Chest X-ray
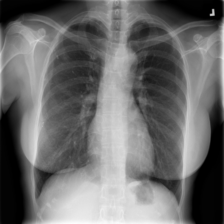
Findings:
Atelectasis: negative
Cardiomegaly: negative
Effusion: negative
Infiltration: negative
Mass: negative
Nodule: negative
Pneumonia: negative
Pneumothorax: negative
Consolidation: negative
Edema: negative
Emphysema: negative
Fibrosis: negative
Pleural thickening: negative
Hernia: negative